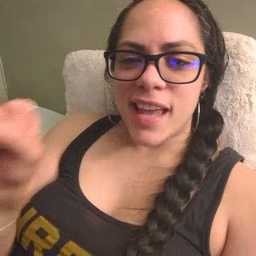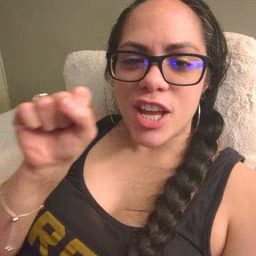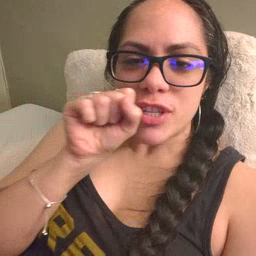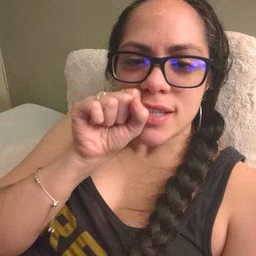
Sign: carrot